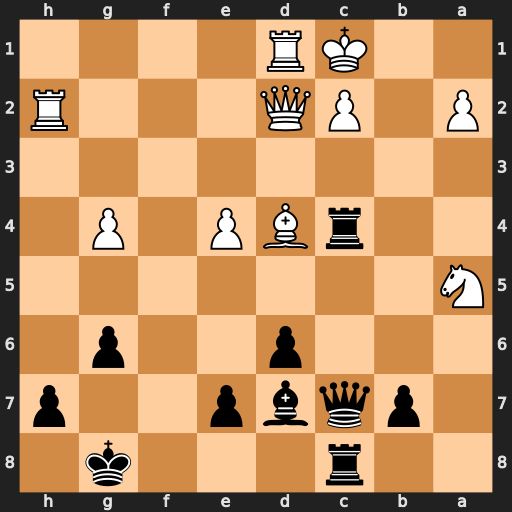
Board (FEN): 2r3k1/1pqbp2p/3p2p1/N7/2rBP1P1/8/P1PQ3R/2KR4
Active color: b
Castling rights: -
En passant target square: -
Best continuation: Rxc2+ Qxc2 Qxa5 Qxc8+ Bxc8